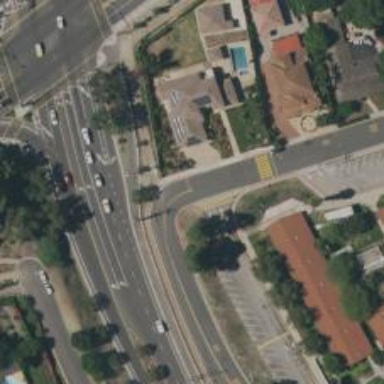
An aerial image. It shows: Footway along the road.